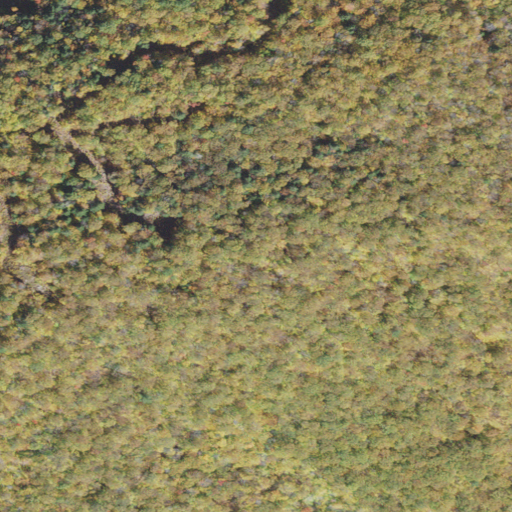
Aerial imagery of ridge(s) in New Hampshire named Oak Hill containing mixed forest, deciduous forest, evergreen forest, and shrub